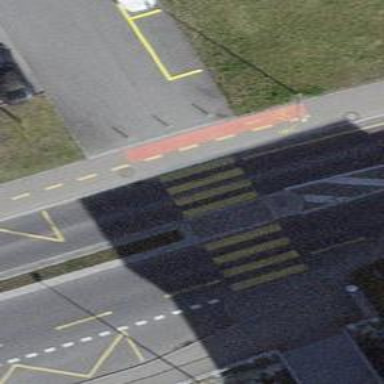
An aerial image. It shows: Footway with zebra crossing.